Field crop: maize
Growth stage: 2
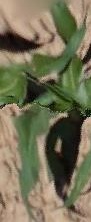
Species: maize